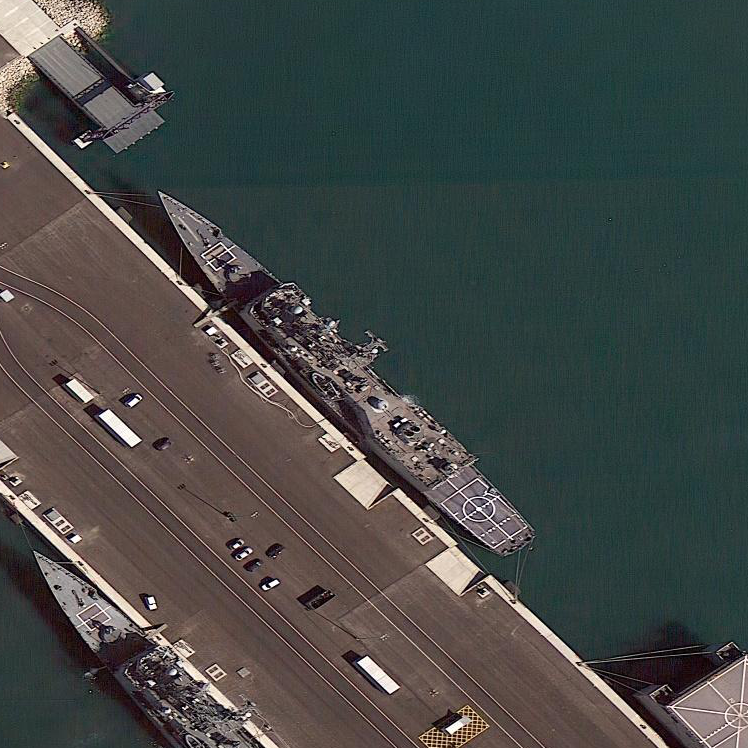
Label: Ticonderoga-class_cruiser